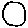
Label: moon